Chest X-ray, PA view. Patient: 47 years old, sex M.
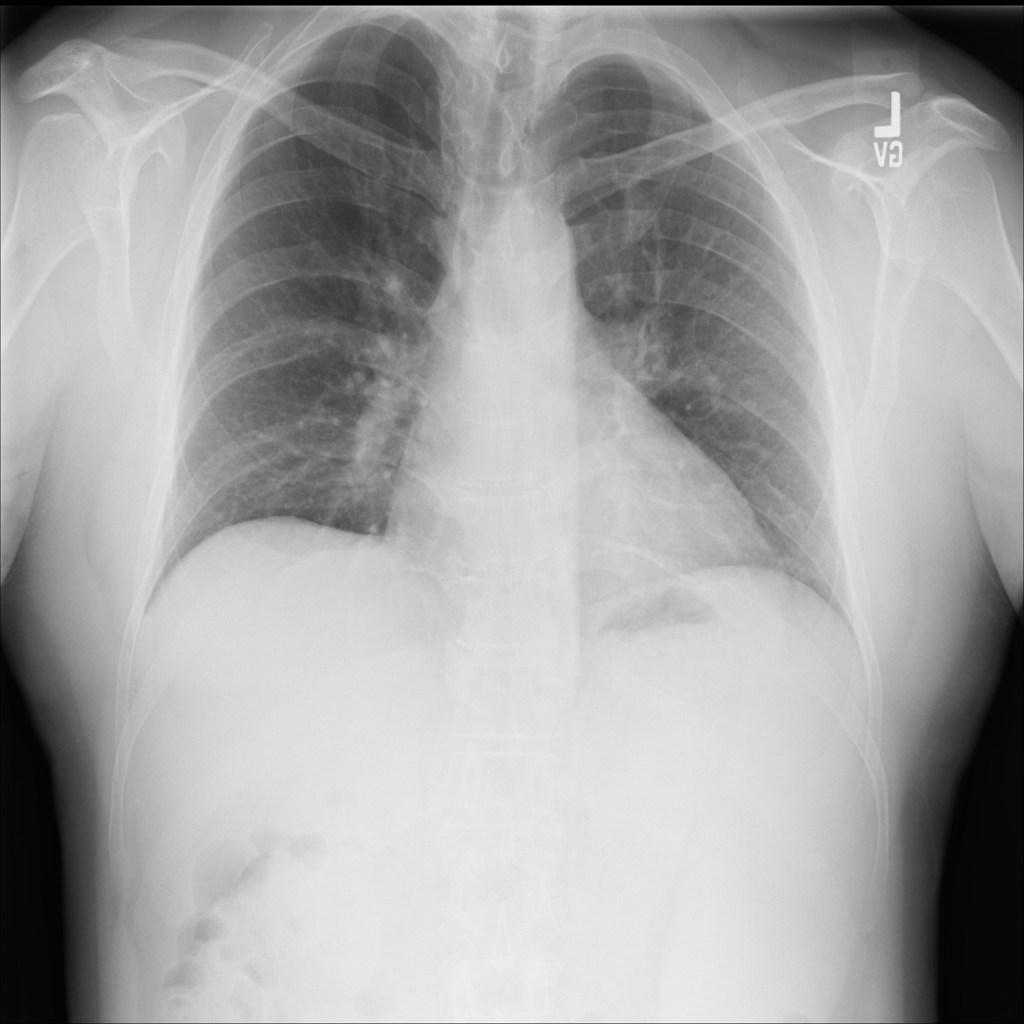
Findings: No Finding